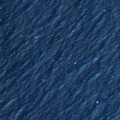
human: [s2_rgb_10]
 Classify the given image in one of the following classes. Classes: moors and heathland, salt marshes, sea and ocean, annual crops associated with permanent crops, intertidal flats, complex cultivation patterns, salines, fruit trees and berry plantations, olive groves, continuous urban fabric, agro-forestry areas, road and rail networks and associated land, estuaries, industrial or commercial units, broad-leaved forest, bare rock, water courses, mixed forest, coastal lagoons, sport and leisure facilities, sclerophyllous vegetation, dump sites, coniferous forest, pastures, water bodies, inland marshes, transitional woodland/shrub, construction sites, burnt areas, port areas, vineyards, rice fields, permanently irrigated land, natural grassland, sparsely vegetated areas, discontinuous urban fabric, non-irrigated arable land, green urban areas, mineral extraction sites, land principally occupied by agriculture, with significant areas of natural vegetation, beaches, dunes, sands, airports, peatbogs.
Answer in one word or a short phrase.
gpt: sea and ocean